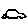
Label: car